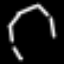
Label: octagon